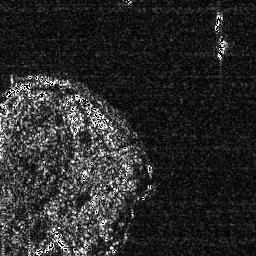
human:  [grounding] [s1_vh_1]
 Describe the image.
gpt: In the satellite image, there is  <ref>2 small ship </ref> <box>[[81, 3, 87, 12, 0], [83, 13, 89, 23, 0]]</box> located at top right.